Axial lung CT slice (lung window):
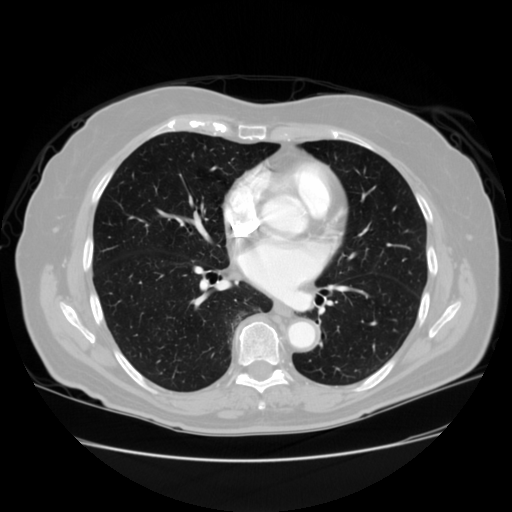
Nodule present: no